Question: I'm trying to create the following effect with Zurb Foundation. Basically, two columns, each half the screen:
'''
<div class="small-6 columns"><!-- MAKE IMAGE COVER HERE --></div>
<div class="small-6 columns">
<h1>title</h1>
<p>Content</p>
</div>
'''
I'm trying to achieve the following visual effect:

The problems I'm facing:
- '<img/>'- 'background-image:''<div class='small-6 columns'>'-
:
'''
<div class="small-12 medium-6 columns thumb-bg"></div>
<div class="small-12 medium-6 columns>
<h1>title</h1>
<p>content</p>
</div>
'''
:
'''
.thumb-bg {
background-image: url('www.image-url.com');
background-position: center center;
background-repeat: no-repeat;
background-attachment: fixed;
background-size: cover;
background-color: #464646;
}
'''
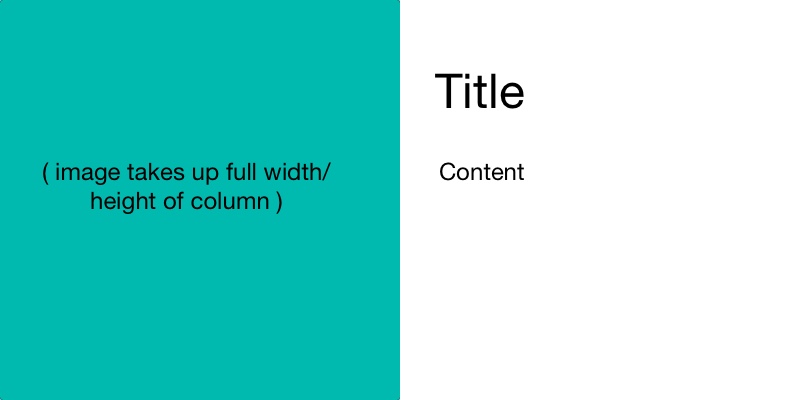
Answer: The image doesn't show up when you put it as a background because the element actually has no content. You must specify a width and height. If it isn't going to change you can use:
'''
.thumb-bg{
background: url('www.image-url.com') center center no-repeat;
background:cover;
width: 400px;
height: 400px;
}
'''